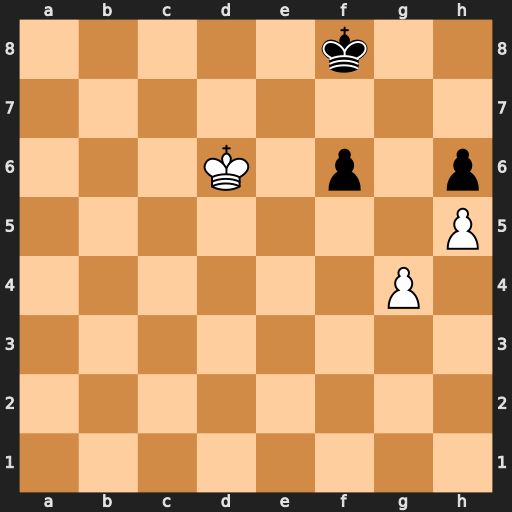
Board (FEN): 5k2/8/3K1p1p/7P/6P1/8/8/8
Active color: w
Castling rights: -
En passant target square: -
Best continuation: Ke6 Kg7 Ke7